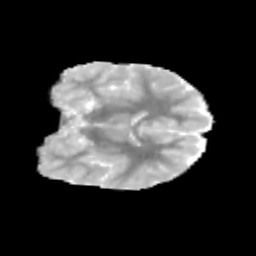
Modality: MD
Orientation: coronal
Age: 8
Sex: female
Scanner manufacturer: siemens
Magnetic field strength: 3 T
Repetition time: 3.8 s
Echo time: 0.07 s